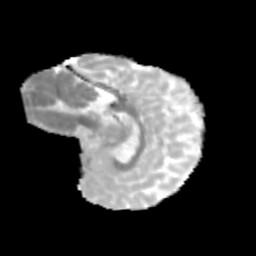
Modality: MD
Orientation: sagittal
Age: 9
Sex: female
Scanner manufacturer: siemens
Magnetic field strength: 3 T
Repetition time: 3.8 s
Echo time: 0.07 s